Aerial crown-view tile of a tropical tree (Barro Colorado Island, Panama), acquired 20250124:
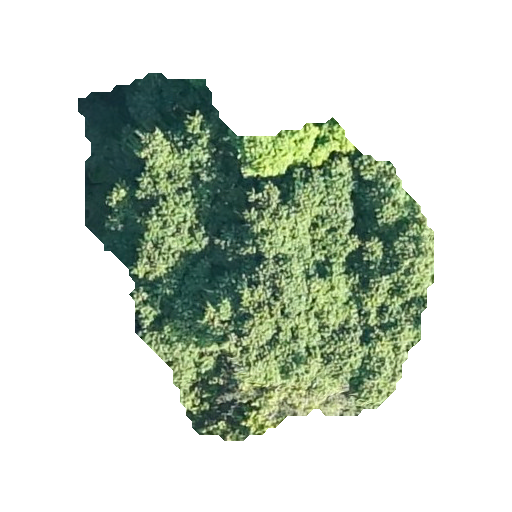
Species: Tachigali panamensis
GBIF accepted scientific name: Tachigali panamensis
Crown area: 130.827 m²